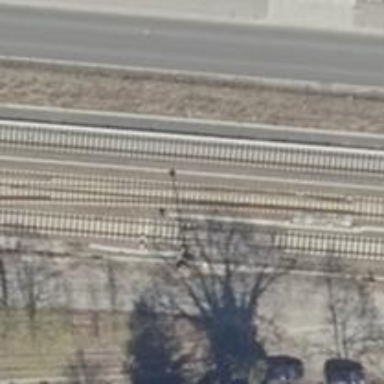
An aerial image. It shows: Railway track.